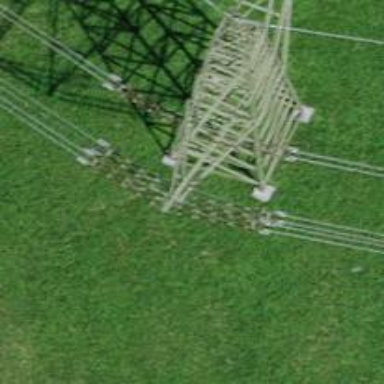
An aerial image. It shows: Three power lines with cables.